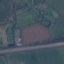
Land use / land cover class: Highway